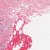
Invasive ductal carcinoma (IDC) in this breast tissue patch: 1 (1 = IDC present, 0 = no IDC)